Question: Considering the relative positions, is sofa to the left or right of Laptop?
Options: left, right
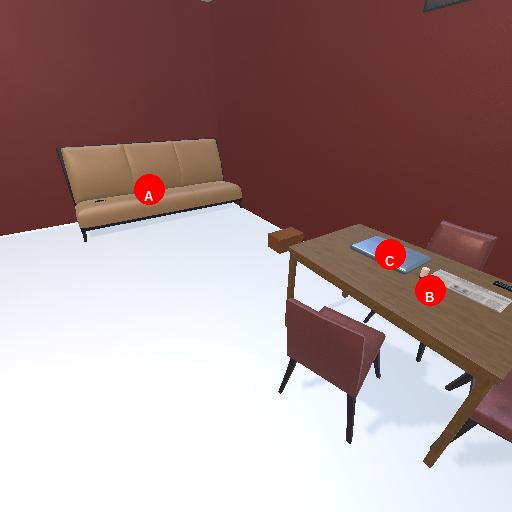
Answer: left